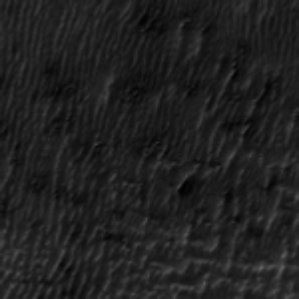
Label: frost